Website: macys
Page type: billing-address
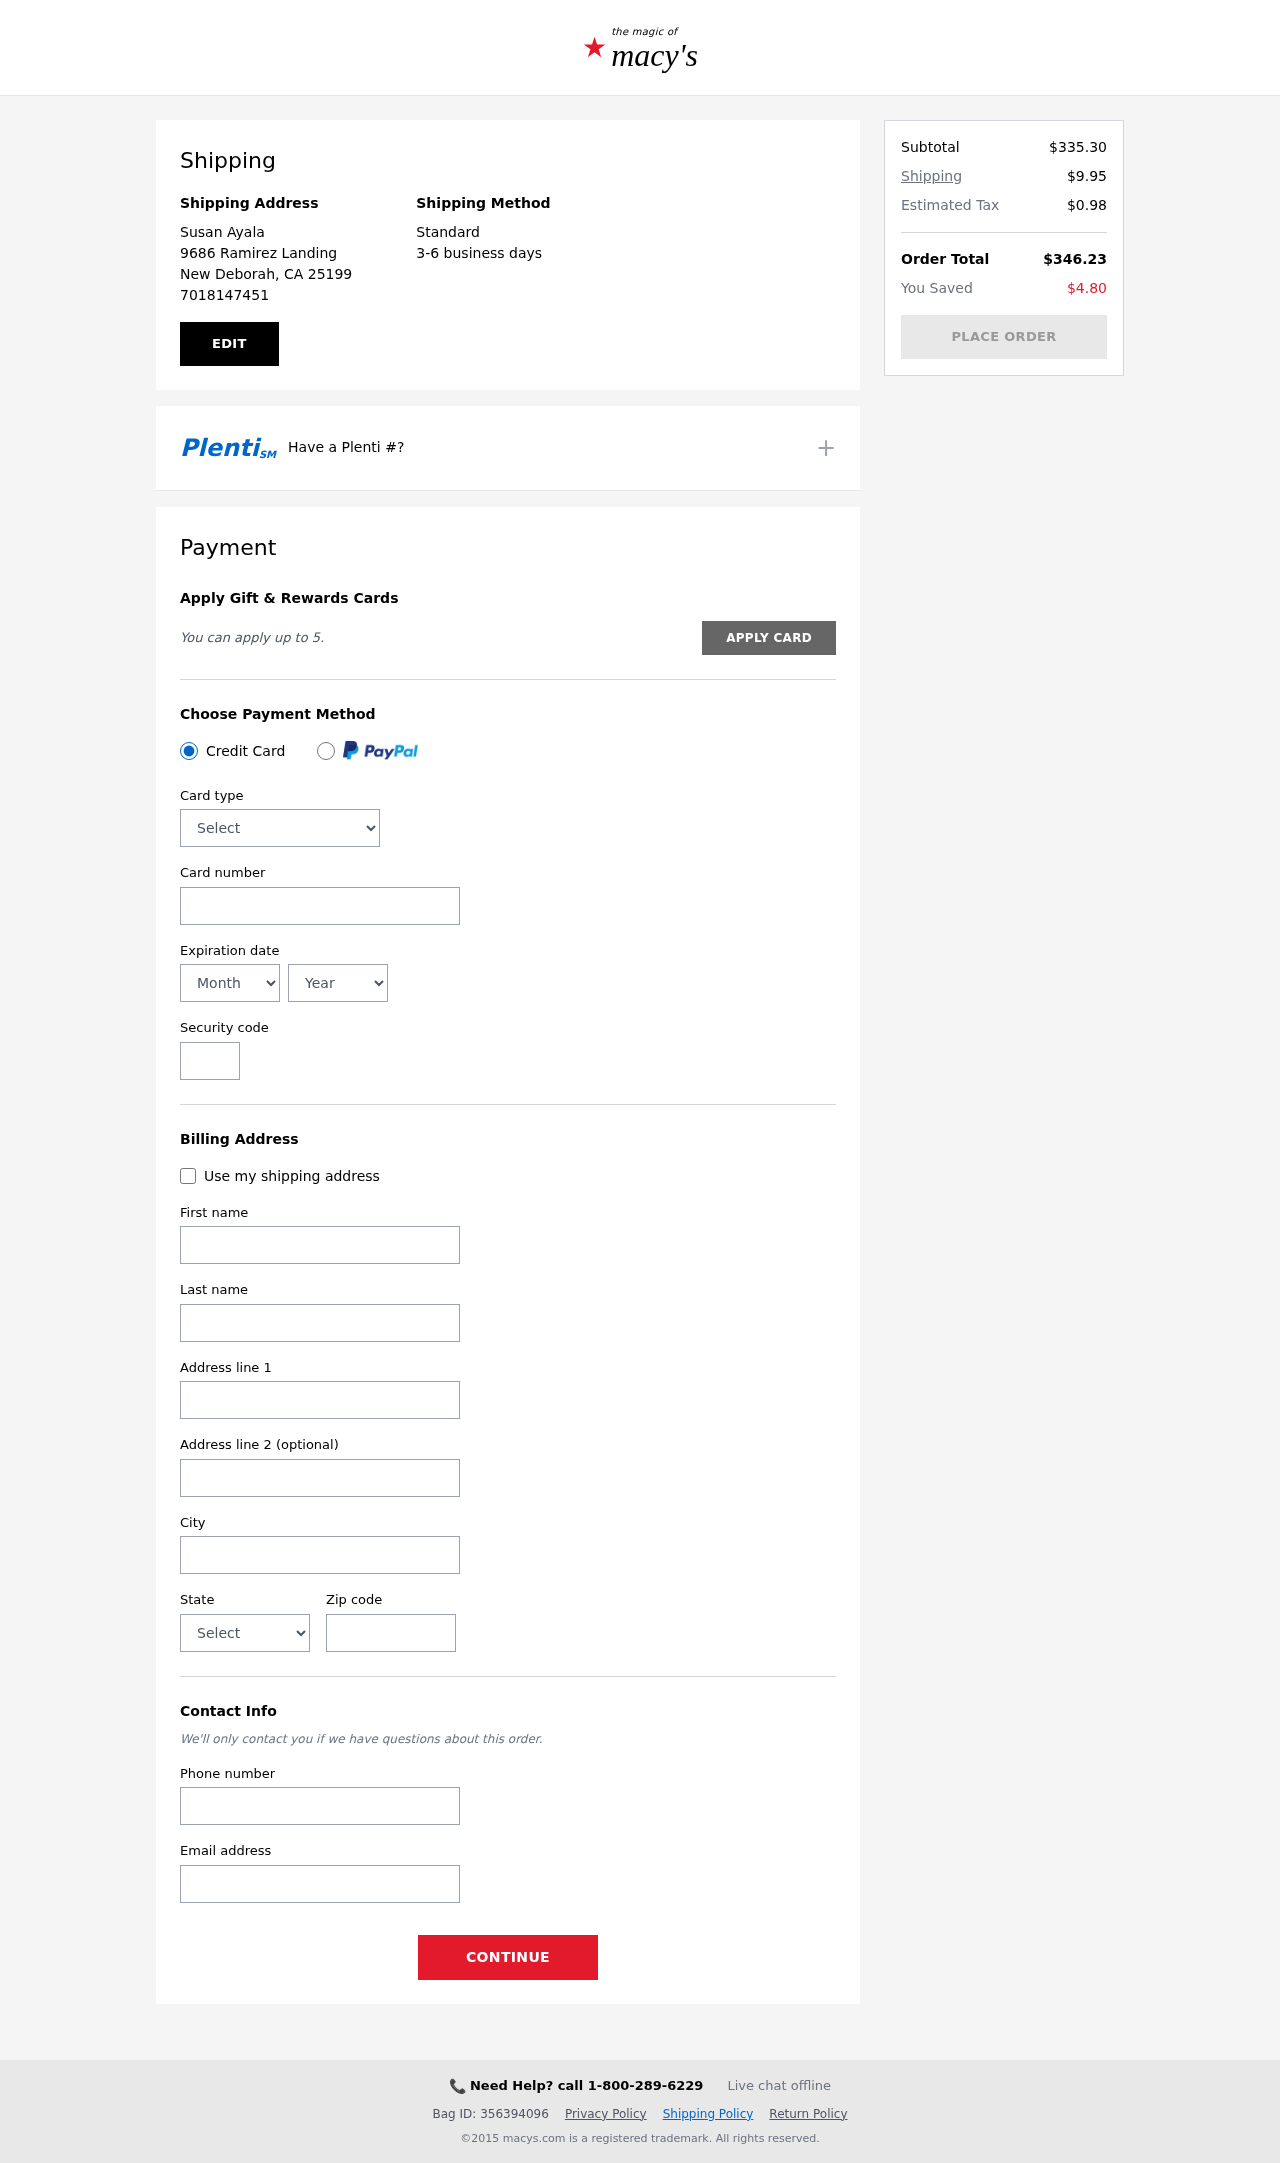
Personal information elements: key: PII_CARD_CVV
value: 770
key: PII_CARD_EXPIRY_MONTH
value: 10
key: PII_CARD_EXPIRY_YEAR
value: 27
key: PII_CARD_NUMBER
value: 6011 4020 4465 0523
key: PII_CARD_TYPE
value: Discover
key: PII_CITY
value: New Deborah
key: PII_CITY_STATE_ZIP
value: New Deborah, CA 25199
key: PII_EMAIL
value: sayala@yahoo.com
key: PII_FIRSTNAME
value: Susan
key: PII_FULLNAME
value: Susan Ayala
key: PII_LASTNAME
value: Ayala
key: PII_PHONE
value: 7018147451
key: PII_POSTCODE
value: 25199
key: PII_STATE
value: California
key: PII_STREET
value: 9686 Ramirez Landing
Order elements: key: ORDER_SUBTOTAL
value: $335.30
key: ORDER_SHIPPING_COST
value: $9.95
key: ORDER_TAX
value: $0.98
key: ORDER_TOTAL
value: $346.23
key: ORDER_SAVINGS
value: $4.80